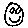
Label: smiley face